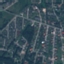
Label: Residential